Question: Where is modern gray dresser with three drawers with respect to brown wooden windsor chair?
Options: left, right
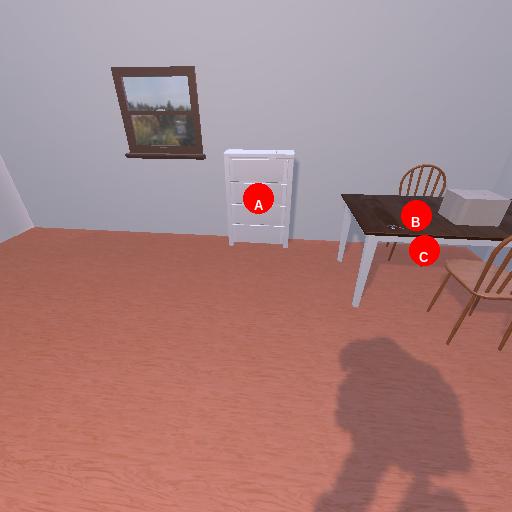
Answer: left